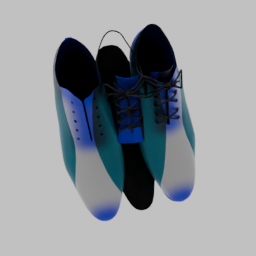
Label: people